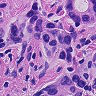
Metastatic tissue present: yes